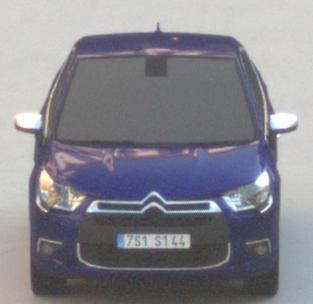
Make: Citroen
Model: DS 4 VTi 120
Detailed model: DS 4
Model produced from: 2011/05
Model produced until: 2015/01
Doors: 5
Color: blue
Road condition: dry road
Daytime: morning or afternoon
Contrast: low contrast